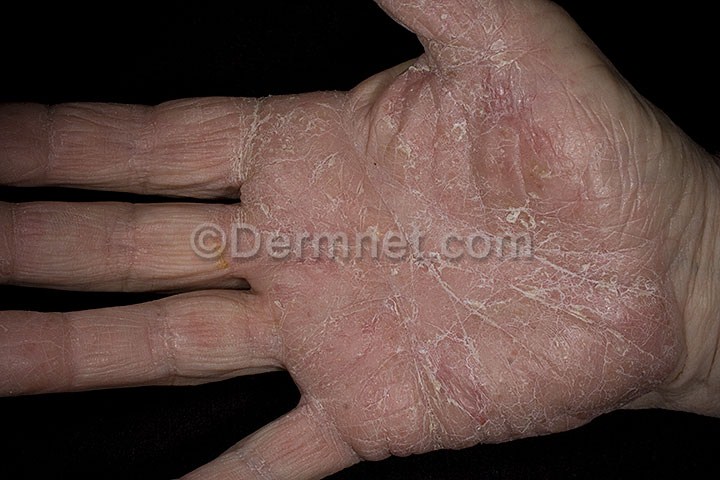
Disease: Psoriasis pictures Lichen Planus and related diseases